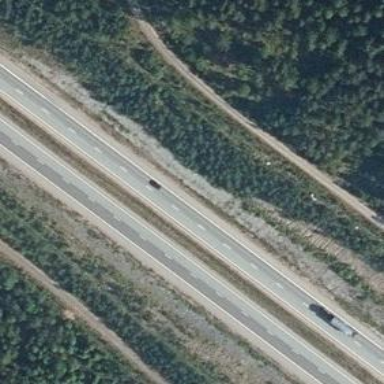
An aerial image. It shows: Asphalt motorway.